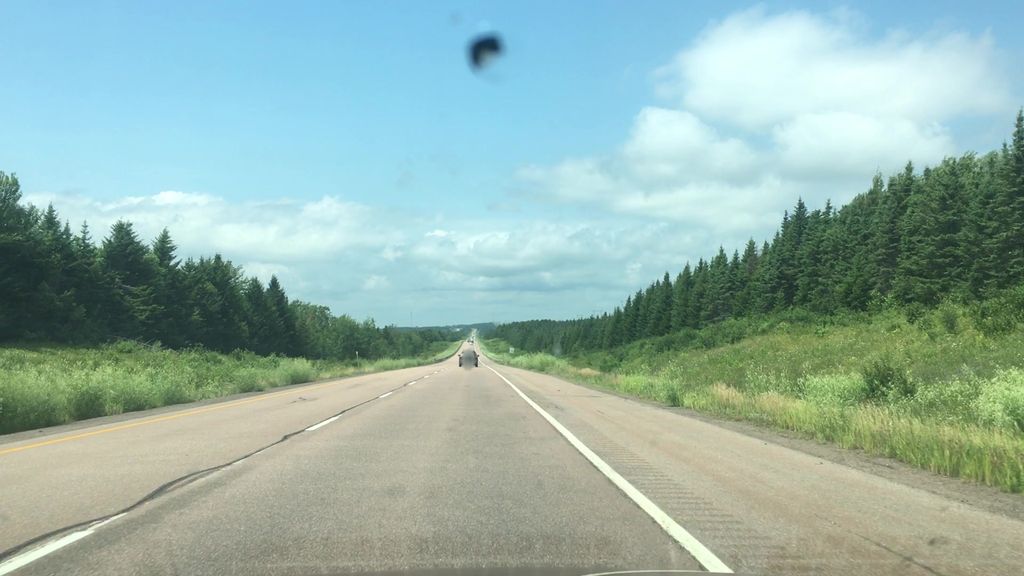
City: charlottetown